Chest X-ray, PA view. Patient: 42 years old, sex F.
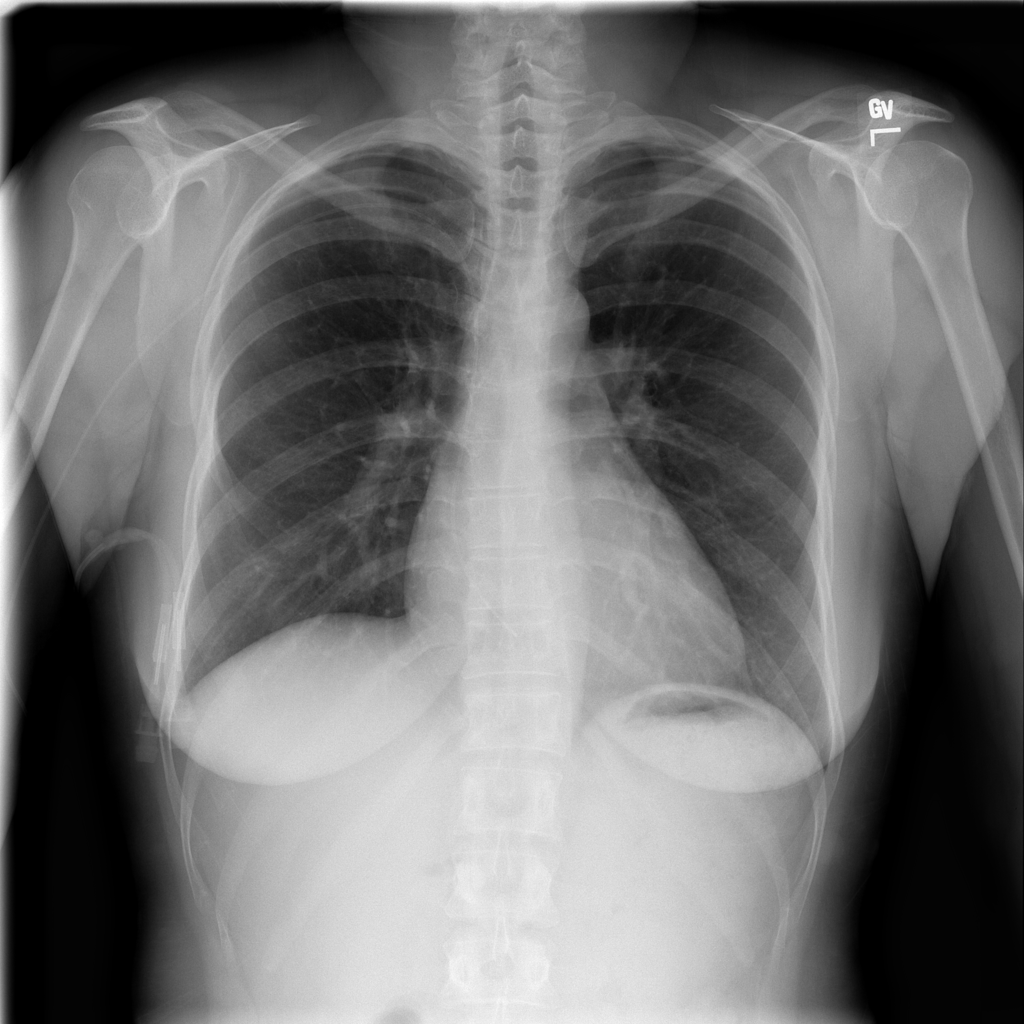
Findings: No Finding